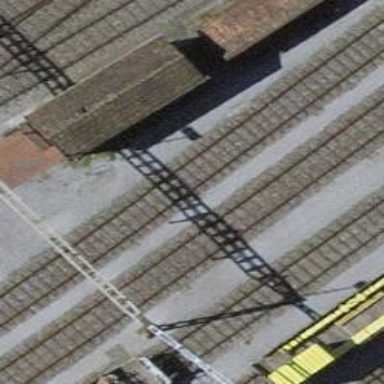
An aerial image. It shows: Railway yard with single rail track. The electrified track has contact line for power supply.